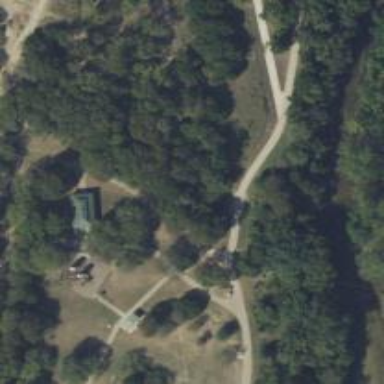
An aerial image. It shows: Disc golf basket.